Question: I need to log (not Trace) all requests and responses from webAPI (v1) and store the information in DB.
I thought that the most appropriate place to do it is via a 'MessageHandler'.
So :
'''
public class LogRequestAndResponseHandler : DelegatingHandler
{
protected override Task<HttpResponseMessage> SendAsync(
HttpRequestMessage request, CancellationToken cancellationToken)
{
return base.SendAsync(request, cancellationToken)
.ContinueWith(task =>
{
var MyRequest = request;
var MyResponse = task.Result;
var responseBody = task.Result.Content;
//log db....
return task.Result;
}, cancellationToken);
}
}
'''
Please notice that I'm reading the 'request' and 'response' the 'SendAsync' ( in a continuation) because I want a write to DB.
I thought to myself :
For example , consider this code :
'''
[HttpGet]
[ActionName("GetGraph")]
public HttpResponseMessage BlaBla(string Member_ID, int DateDiff)
{
//...
}
'''
And this request :
'''
http://es.com/api/claims/GetGraph?Member_ID=123&DateDiff=5&NotExists=2
'''
Is it possible(and how) to extract something like this :
- 'Member_ID''123'- 'DateDiff''5'- 'NotExists''2'
At stage :

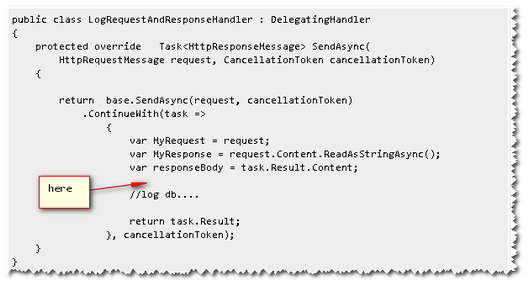
Answer: You are correct about using a message handler for logging the raw request and response but then were you able to log the request body using the code above? If you actually bind the body to an action method parameter, parameter binding would actually read and empty the request body stream. So, I don't think your idea of logging the request body in task continuation will work.
Logging data about binding in a message handler is complicated and depends a lot on your action methods. Message handler request processing runs before model binding and when the response processing part runs, the notion of models do not exist, since serialization is already done. BTW, take a look at my blog post for detecting extra fields in the request, when you are using JSON payload.
<URL>
You can possibly write an action filter to look at the extra fields from the model, as mentioned in that post and store that info in request dictionary ('Request.Properties') and pick that up later in the message handler and write to database. It is not straight forward though.
Alternatively, look at the built-in tracer to see if it is helpful.